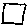
Label: square